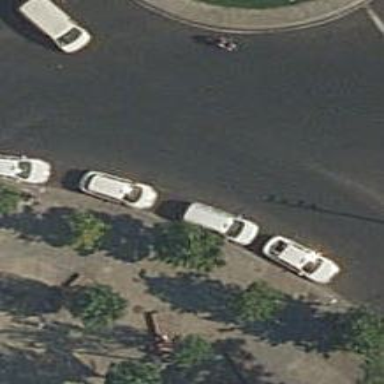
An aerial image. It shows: Taxi stand.